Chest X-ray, PA view. Patient: 65 years old, sex F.
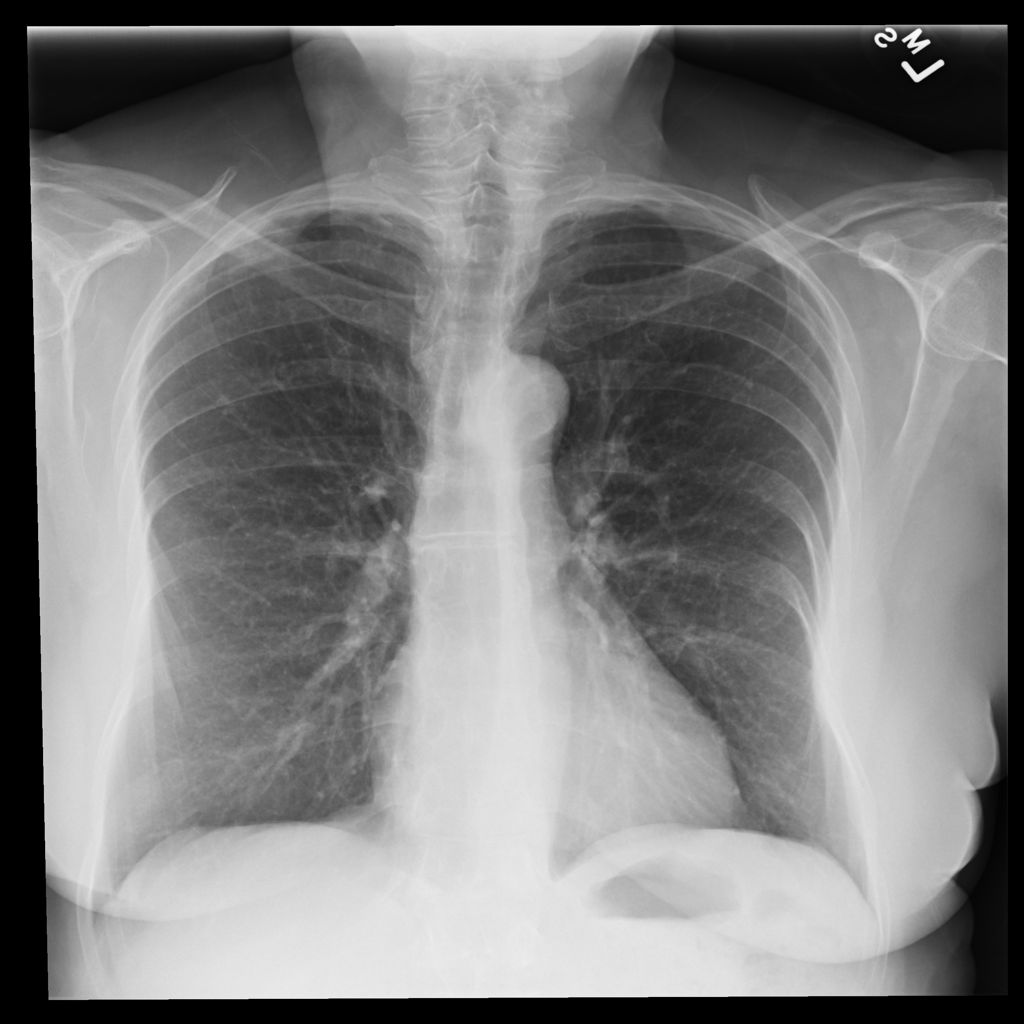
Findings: No Finding